Question: I am working on a query that for now has worked well (I'm using input from frontend to generate the WHERE clause), but I want to be able to search on another parameter and this truly makes my mind boggle.
1. Table groups contains id, name.
2. Table persons is my table with the persons that I want to retrieve.
3. Table group_memberships is my group<->person many-to-many relationship table. The columns are participant (person.id) and group (groups.id)
The retrieved result set's last column is a concatenation of group_memberships but where "1, 2, 3" has been replaced with the groups' real names via JOIN.
Here's the query today:
'''
SELECT
'persons'.'id',
CONCAT_WS(' ', 'fname', 'lname') AS 'full_name',
'job_title',
'email',
'phone',
'participant_group_memberships'.'memberships'
FROM
'persons'
LEFT JOIN (SELECT
'participant', 'name',
GROUP_CONCAT('groups'.'name' ORDER BY 'groups'.'name'
SEPARATOR ', ') AS 'memberships'
FROM
'group_memberships' JOIN 'groups'
ON ('groups'.'id' = 'group_memberships'.'group')
GROUP BY 'participant') AS 'participant_group_memberships'
ON ('participant_group_memberships'.'participant' = 'persons'.'id')
WHERE TRUE . $where . '
ORDER BY 'full_name'
'''
If I add WHERE name = 'search_query_group' then the concatenated list only will show that group which is not what I want. I still want to show all the groups that person belongs to.
I also want to achieve this with 1 query, and avoid having to use IN(), if possible.

As you can see, the last column (generated with GROUP_CONCAT) will only show the group I searched on, not all the groups the person is member of.
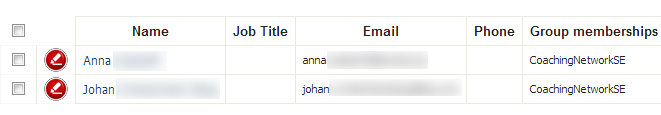
Answer: You could use a SUM and CASE statement in a HAVING clause in your subquery to include your search results. You would also need to change your join to the subquery to be an INNER JOIN. This will return all persons who are in a certain group and show all of the groups they are members of.
'''
SELECT 'persons'.'id',
CONCAT_WS(' ', 'fname', 'lname') AS 'full_name',
'job_title',
'email',
'phone',
'participant_group_memberships'.'memberships'
FROM 'persons'
JOIN 'pers_department'
ON ('pers_department'.'pers_rid' = 'persons'.'id')
JOIN
(SELECT 'participant', 'name',
GROUP_CONCAT('groups'.'name' ORDER BY 'groups'.'name'
SEPARATOR ', ') AS 'memberships'
FROM 'group_memberships'
JOIN 'groups' ON ('groups'.'id' = 'group_memberships'.'group')
GROUP BY 'participant'
HAVING SUM(CASE WHEN name = 'search_query_group' THEN 1 ELSE 0 END) > 0
) AS 'participant_group_memberships'
ON ('participant_group_memberships'.'participant' = 'persons'.'id')
WHERE TRUE . $where . '
ORDER BY 'full_name'
'''